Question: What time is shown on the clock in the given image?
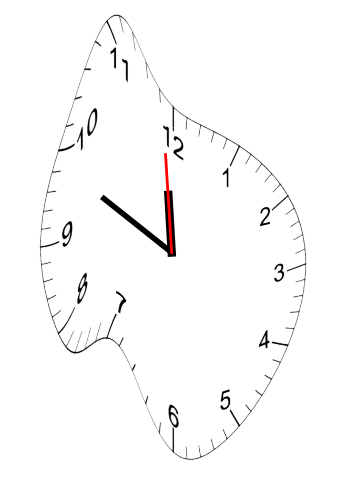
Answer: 11:48:59